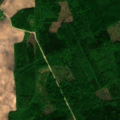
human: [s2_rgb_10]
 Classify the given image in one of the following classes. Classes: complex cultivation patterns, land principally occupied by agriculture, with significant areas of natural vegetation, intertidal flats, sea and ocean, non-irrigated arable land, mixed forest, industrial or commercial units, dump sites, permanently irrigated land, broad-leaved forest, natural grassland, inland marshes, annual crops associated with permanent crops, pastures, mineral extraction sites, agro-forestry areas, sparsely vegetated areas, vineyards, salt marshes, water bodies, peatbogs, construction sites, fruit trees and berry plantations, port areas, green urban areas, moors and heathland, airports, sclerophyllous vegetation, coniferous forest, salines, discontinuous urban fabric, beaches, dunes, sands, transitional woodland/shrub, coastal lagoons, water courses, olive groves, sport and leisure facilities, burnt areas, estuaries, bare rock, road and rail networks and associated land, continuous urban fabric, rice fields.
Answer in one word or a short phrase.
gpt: non-irrigated arable land, broad-leaved forest